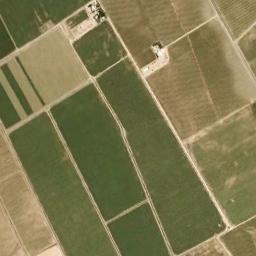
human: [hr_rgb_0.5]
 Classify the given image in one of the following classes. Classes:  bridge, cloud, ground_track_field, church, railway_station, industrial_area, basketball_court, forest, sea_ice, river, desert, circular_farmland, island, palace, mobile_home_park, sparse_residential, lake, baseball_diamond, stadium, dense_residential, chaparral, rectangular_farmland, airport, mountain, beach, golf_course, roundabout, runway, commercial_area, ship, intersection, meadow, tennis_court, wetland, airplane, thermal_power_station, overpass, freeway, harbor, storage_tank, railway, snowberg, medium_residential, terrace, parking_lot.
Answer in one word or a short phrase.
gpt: rectangular_farmland